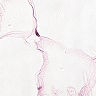
Metastatic tissue present: no